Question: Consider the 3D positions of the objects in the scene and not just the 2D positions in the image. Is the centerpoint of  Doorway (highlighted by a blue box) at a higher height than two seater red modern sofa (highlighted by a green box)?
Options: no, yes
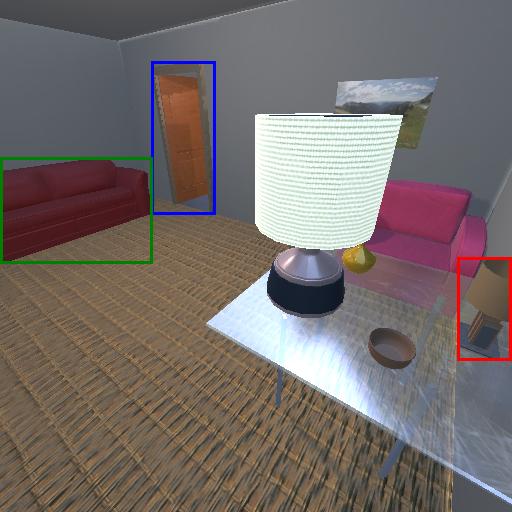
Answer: no